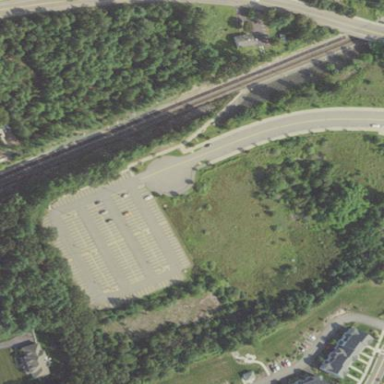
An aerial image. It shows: Parking area with surface.